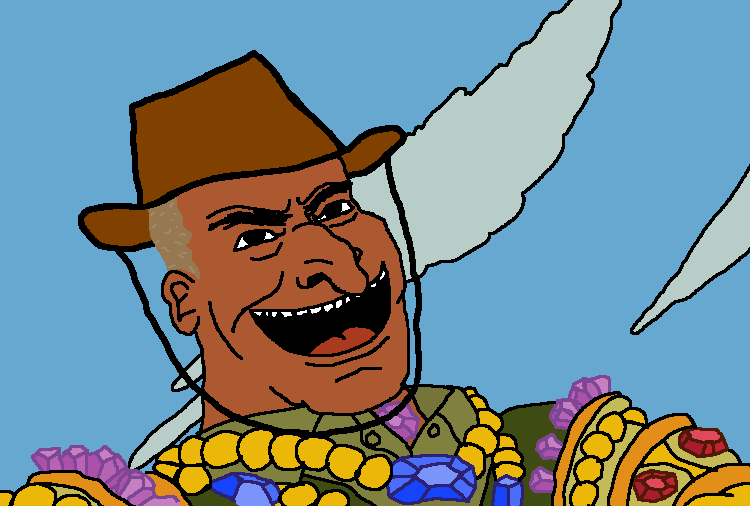
Label: 5_Bruce